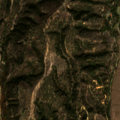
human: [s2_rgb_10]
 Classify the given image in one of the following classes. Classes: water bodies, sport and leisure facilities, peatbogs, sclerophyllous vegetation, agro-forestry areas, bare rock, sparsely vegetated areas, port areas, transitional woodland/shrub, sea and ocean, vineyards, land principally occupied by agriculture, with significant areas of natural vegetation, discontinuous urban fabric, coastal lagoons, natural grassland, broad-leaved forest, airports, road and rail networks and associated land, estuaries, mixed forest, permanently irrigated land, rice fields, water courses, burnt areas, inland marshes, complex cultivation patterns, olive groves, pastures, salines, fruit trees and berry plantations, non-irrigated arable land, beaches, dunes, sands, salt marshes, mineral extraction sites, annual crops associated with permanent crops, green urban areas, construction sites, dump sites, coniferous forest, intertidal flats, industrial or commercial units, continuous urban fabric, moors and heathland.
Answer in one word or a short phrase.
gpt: non-irrigated arable land, rice fields, transitional woodland/shrub